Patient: sex F, age 38
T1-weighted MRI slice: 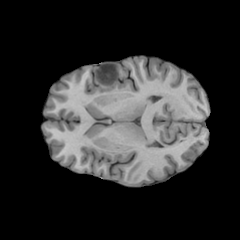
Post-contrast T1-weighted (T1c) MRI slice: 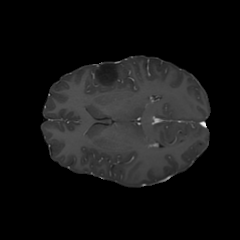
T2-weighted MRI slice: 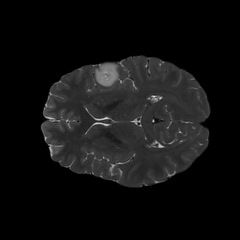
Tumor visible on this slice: yes
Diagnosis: Astrocytoma, IDH-mutant
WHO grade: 2